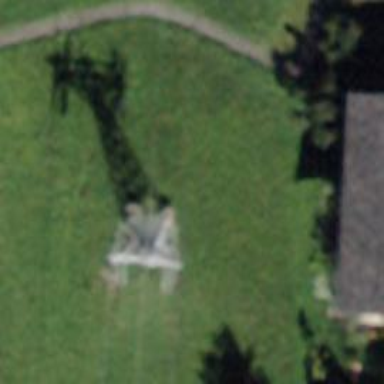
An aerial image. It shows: Pylon for aerialway.